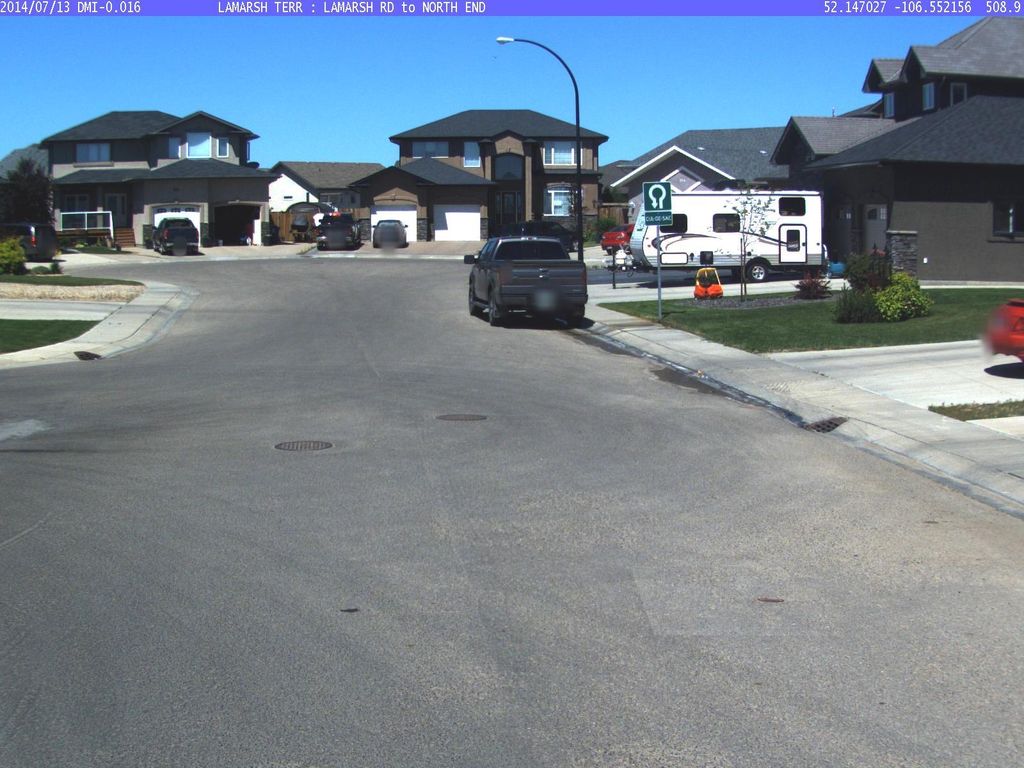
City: saskatoon